Question: I wanna create queue management system (for bank, hostpital...) Something like that
There will be
1) Server side pc with touch screen monitor
2) Standard or led display for displaying current number in queue
3) Client side pc's for controlling queue
The cheapest way is to use led displays. I can create c# app with tcp-ip protocols. But i dunno how to send value to led displays. I can use tablet pc-s with ethernet or wi-fi devices for that purpose (INSTEAD OF LED DISPLAYS). But it is very expensive method. Please help me to choose optimal variant for that purpose.
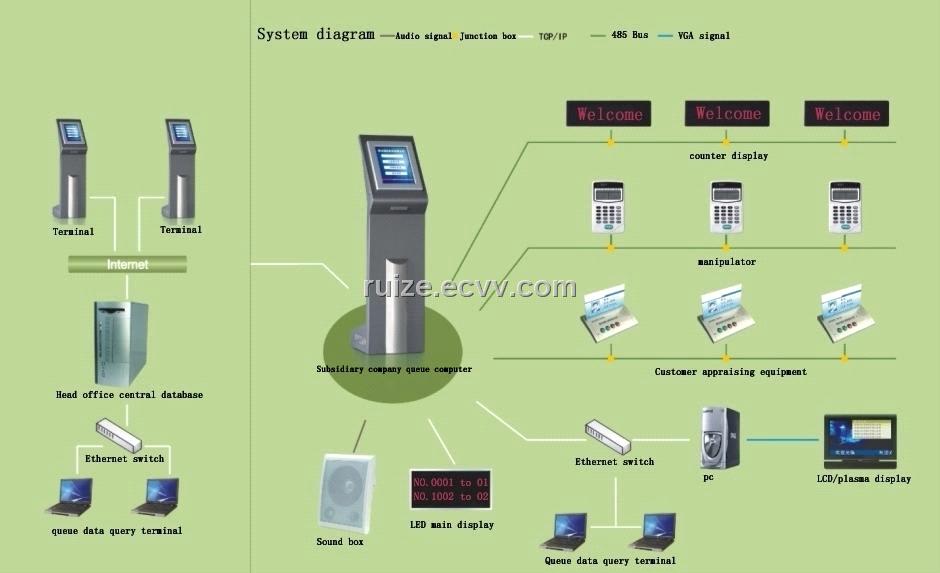
Answer: From a price point of view LED displays are hard to beat, and if you select a decent vendor their reliability and lifespan are close to eternal.
Quite often these LED displays are connected serially, in a multidrop configuration (multiple displays per serial interface, RS485). As to my knowledge that kind of protocol-interface isn't standarddized, the display vendor will provide a programming manual that explains the commands and data to send to the specific display.
So, you'll basically be sending strings to a serial port, and that shouldn't be too hard to do.
It might be a good idea to ask the vendor for a copy of the programmer's manual and also a test device before deciding on the display you're going to use. Some display protocols are easier to implement than others (pure RS485 halfduplex protocols are much harder to implement than fullduplex protocols without an external protocol converter or specialized RS485 expansion card in the PC), and/or the range of displays they support (1-line, matrix, ....) and special features (e.g. programmable character sets to create semigraphic special displays), etc.